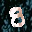
Label: 8